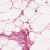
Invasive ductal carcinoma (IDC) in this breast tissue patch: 0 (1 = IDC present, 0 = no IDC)